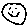
Label: smiley face